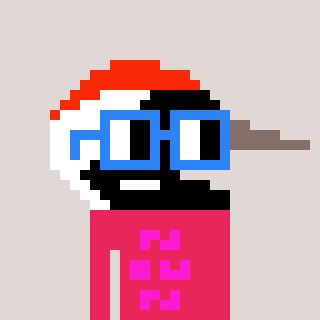
a pixel art character with square blue glasses, a crane-shaped head and a redpinkish-colored body on a warm background